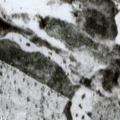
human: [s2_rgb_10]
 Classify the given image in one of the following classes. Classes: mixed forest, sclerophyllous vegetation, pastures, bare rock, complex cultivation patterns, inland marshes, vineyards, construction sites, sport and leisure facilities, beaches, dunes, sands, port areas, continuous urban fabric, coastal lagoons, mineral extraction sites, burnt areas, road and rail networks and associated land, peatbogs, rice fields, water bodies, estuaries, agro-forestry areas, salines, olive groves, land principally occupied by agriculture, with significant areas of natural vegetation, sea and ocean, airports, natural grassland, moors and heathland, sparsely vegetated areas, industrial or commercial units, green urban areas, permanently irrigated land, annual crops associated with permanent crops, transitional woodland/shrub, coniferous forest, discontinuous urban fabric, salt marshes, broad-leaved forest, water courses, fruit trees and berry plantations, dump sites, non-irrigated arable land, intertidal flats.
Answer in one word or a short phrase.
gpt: coniferous forest, transitional woodland/shrub, peatbogs, water bodies